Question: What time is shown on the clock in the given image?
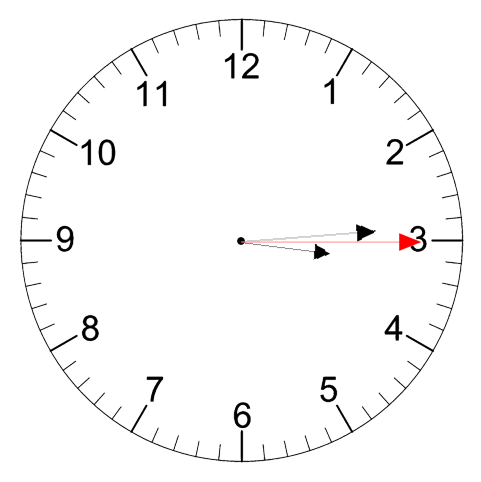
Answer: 03:14:15